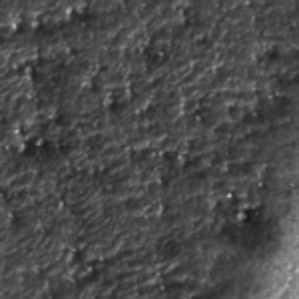
Label: frost